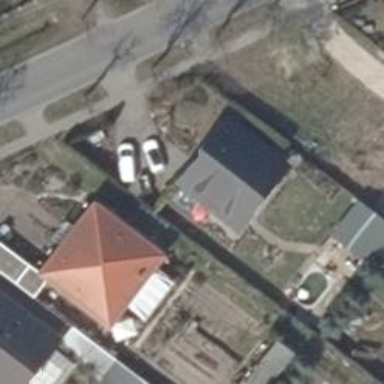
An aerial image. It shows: Detached building.